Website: apple
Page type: account-selection
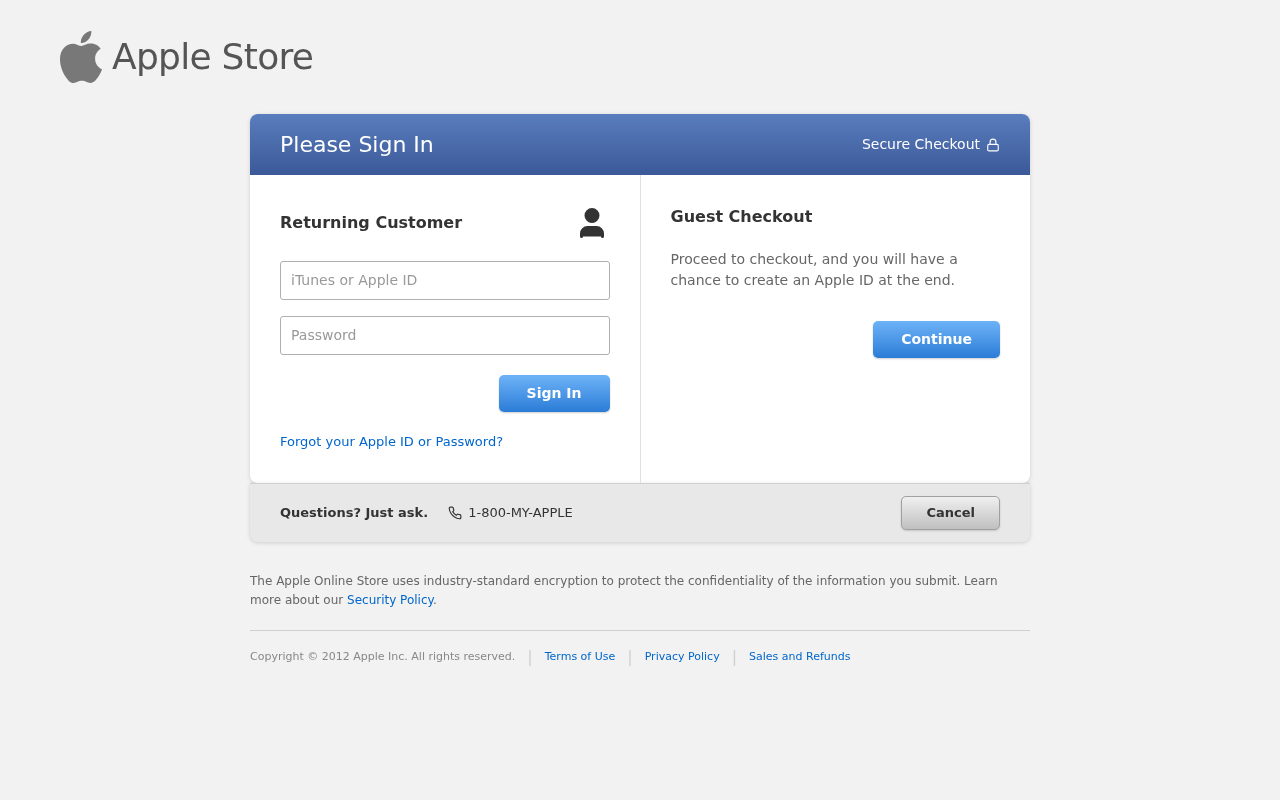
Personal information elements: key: PII_LOGIN_USERNAME
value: donna_bell